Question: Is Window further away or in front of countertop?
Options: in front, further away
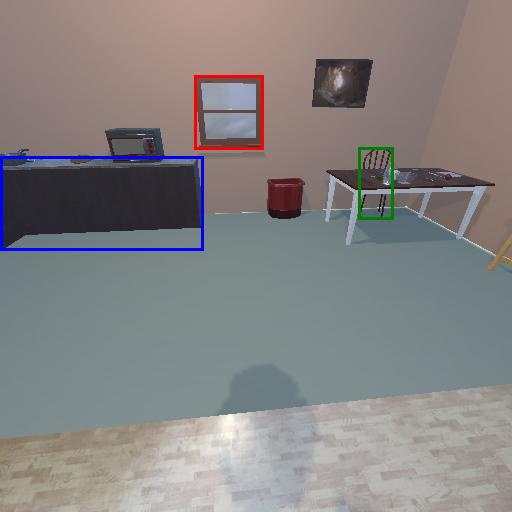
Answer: in front